Question: I would like some advice on drag and drop operations of listbox items. Each of my items has a ComboBox, TextBox, CheckBox and Button, as shown below.

I use my drag/drop to reorder these and it is almost working correctly.
The main issue is that a drag operation on an item is occurring when a PreviewMouseLeftButtonDown and PreviewMouseMove event happens on one of the controls noted above.
My question is given the code below what's good way I can prevent this drag occuring when one of the controls is clicked on?
XAML:
'''
<DataTemplate DataType="{x:Type helpers:Filter}">
<Border>
<Border>
<Grid>
<ComboBox />
<TextBox />
<CheckBox />
<Button />
</Grid>
</Border>
</Border>
</DataTemplate>
<ListBox x:Name="FilterList"
ItemsSource="{Binding Filters}"
helpers:DragDropHelper.IsDragSource="true"
helpers:DragDropHelper.IsDropTarget="true" />
'''
C#:
'''
public static readonly DependencyProperty IsDragSourceProperty =
DependencyProperty.RegisterAttached("IsDragSource", typeof(bool), typeof(DragDropHelper), new UIPropertyMetadata(false, IsDragSourceChanged));
private void DragSource_PreviewMouseLeftButtonDown(object sender, MouseButtonEventArgs e)
{
this.sourceItemsControl = (ItemsControl)sender;
Visual visual = e.OriginalSource as Visual;
this.topWindow = Window.GetWindow(this.sourceItemsControl);
this.initialMousePosition = e.GetPosition(this.topWindow);
this.sourceItemContainer = sourceItemsControl.ContainerFromElement(visual) as FrameworkElement;
if (this.sourceItemContainer != null)
{
this.draggedData = this.sourceItemContainer.DataContext;
}
}
// Drag = mouse down + move by a certain amount
private void DragSource_PreviewMouseMove(object sender, MouseEventArgs e)
{
if (this.draggedData != null)
{
// Only drag when user moved the mouse by a reasonable amount.
if (Utilities.IsMovementBigEnough(this.initialMousePosition, e.GetPosition(this.topWindow)))
{
this.initialMouseOffset = this.initialMousePosition - this.sourceItemContainer.TranslatePoint(new Point(0, 0), this.topWindow);
DataObject data = new DataObject(this.format.Name, this.draggedData);
// Adding events to the window to make sure dragged adorner comes up when mouse is not over a drop target.
bool previousAllowDrop = this.topWindow.AllowDrop;
this.topWindow.AllowDrop = true;
this.topWindow.DragEnter += TopWindow_DragEnter;
this.topWindow.DragOver += TopWindow_DragOver;
this.topWindow.DragLeave += TopWindow_DragLeave;
DragDropEffects effects = DragDrop.DoDragDrop((DependencyObject)sender, data, DragDropEffects.Move);
RemoveDraggedAdorner();
this.topWindow.AllowDrop = previousAllowDrop;
this.topWindow.DragEnter -= TopWindow_DragEnter;
this.topWindow.DragOver -= TopWindow_DragOver;
this.topWindow.DragLeave -= TopWindow_DragLeave;
this.draggedData = null;
}
}
}
'''
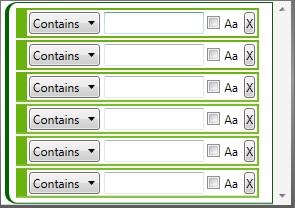
Answer: I tend to initialise my Drag and Drop properties in a 'PreviewMouseDown' event handler, but it's unwise to perform any other Drag and Drop operations in that handler, because the user might not be dragging... they might just have clicked.
Instead, it's better to handle the 'PreviewMouseMove' event to initiate a Drag and Drop operation. Here is a simplified example:
'''
private void DragSourcePreviewMouseLeftButtonDown(object sender, MouseButtonEventArgs e)
{
isMouseDown = true;
}
private void DragSourcePreviewMouseMove(object sender, MouseEventArgs e)
{
if (isMouseDown && IsConfirmedDrag(e.GetPosition(sender as ListBox)))
{
isMouseDown = false;
...
DragDrop.DoDragDrop(dragSource, data, DragDropEffects);
}
}
'''
It is in the 'PreviewMouseMove' event handler that you could check which UI element has been clicked on and determine whether you start the Drag and Drop operation or not. Try something like this:
'''
private void DragSourcePreviewMouseMove(object sender, MouseEventArgs e)
{
ListBox dragSourceControl = (ListBox)sender;
HitTestResult result = VisualTreeHelper.HitTest(dragSourceControl,
Mouse.GetPosition(dragSourceControl));
UIElement draggedUIElement = result.VisualHit.GetParentOfType<ListBoxItem>();
bool isViable = AddYourViabilityConditionHere(draggedUIElement);
if (isMouseDown && IsConfirmedDrag(e.GetPosition(sender as ListBox)) && isViable)
{
isMouseDown = false;
...
DragDrop.DoDragDrop(dragSource, data, DragDropEffects);
}
}
'''